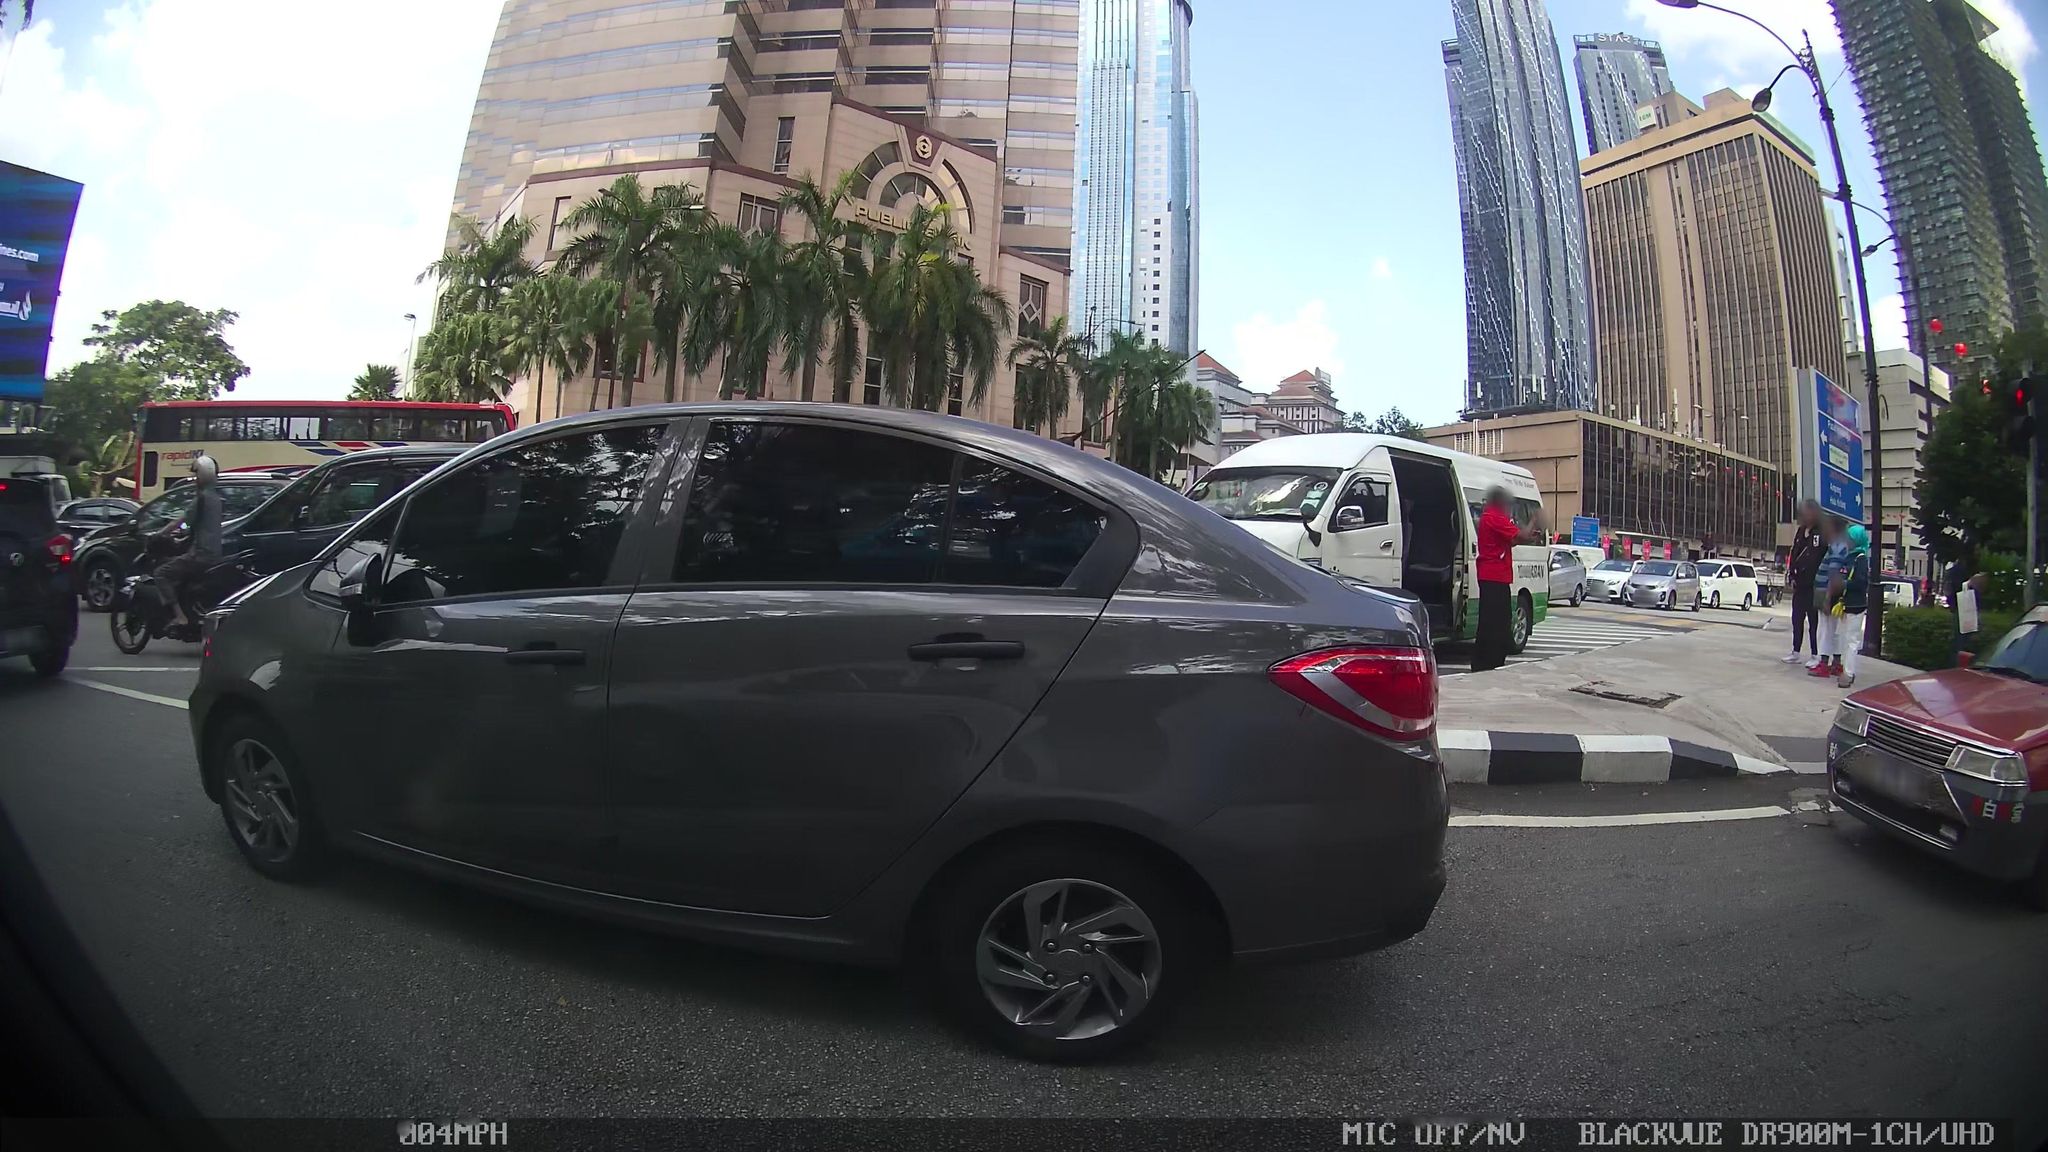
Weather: clear
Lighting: day
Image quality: good
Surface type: driving surface
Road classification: service, motorway_link
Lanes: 2, 1
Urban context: urban centre
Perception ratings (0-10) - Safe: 6.36, Lively: 7.45, Beautiful: 0.86, Boring: 1.45, Depressing: 4.09, Wealthy: 7.6